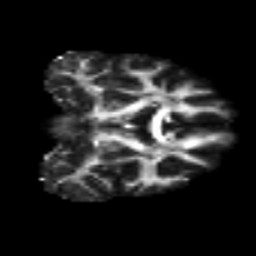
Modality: FA
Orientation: coronal
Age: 23
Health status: ill
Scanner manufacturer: philips
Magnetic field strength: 3 T
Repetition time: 9 s
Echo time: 0.127 s